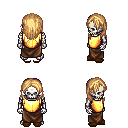
a pixel art fantasy rpg character, male body template, skeleton, gold chest armor, robe skirt, light blonde long hairstyle, brown slippers, four views (front, back, left, right), 2x2 character sprite sheet, small pixel art, hard edges, no anti-aliasing